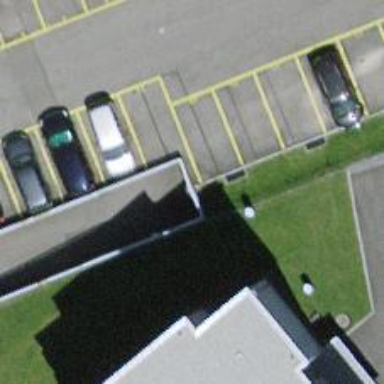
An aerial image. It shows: Parking area.